Question: I am writing my first vb.net application ( But I will tag c# here as well, as I am sure even a c# person can answer this with the similar .net implementation).
My desktop application will run on win platform only, using vb.net, it is a simple internet cafe management software, with a server gui running on server, and a client gui running on workstations, both communicating with TCP/IP to allocate time to customers, and the server storing some data in either xml files ( for human operators login info e.g) or in a small database. Nothing complicated.
I'd like to have a "sexy" look, i.e. either silverlight look or win7 phone look, yet this is a desktop application. I'd like to use CSS but its entirely optional, if there is a simple way to have my controls look like below without CSS thats fine with me.

I have looked into just doing a silverlight out of browser app, but as I am new to .net, and even though I have read up as many articles about using silverlight5 out of browser, I don't want to be caught down the road when I want to implement a feature and realize "Oh silverlight out of box doesnt support that".
So my question is , how do I implement one of the new looks in the picture in my desktop vb app?
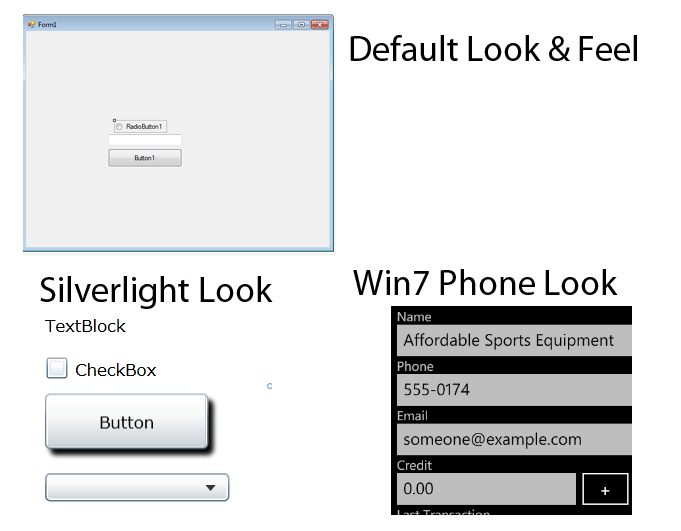
Answer: You should look at using <URL> for your application instead of using .
() is a platform which works same way as silverlight but on desktop (as far as you need to be aware now.) is a cut down version of WPF so WPF will give you a lot more controls and a lot more control over the program.
WPF uses XAML to draw up the UI and it holds the code in the source code file associated to the xaml file. If you have experience using Silverlight you should easily be able to make programs with WPF.
is really powerful and gives you access to all the styling that is possible on Silverlight. WinForms is more so restricted which makes it harder to abandon the consistent look and make your own intuitive and innovative .
Hope it helps!
Here are some tutorials if you are interested:
<URL>
Here is an example WPF desktop app (exact same look as achievable with Silverlight)